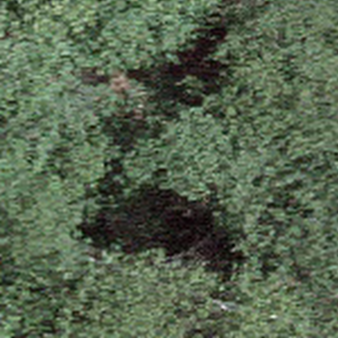
Label: other